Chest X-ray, PA view. Patient: 25 years old, sex M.
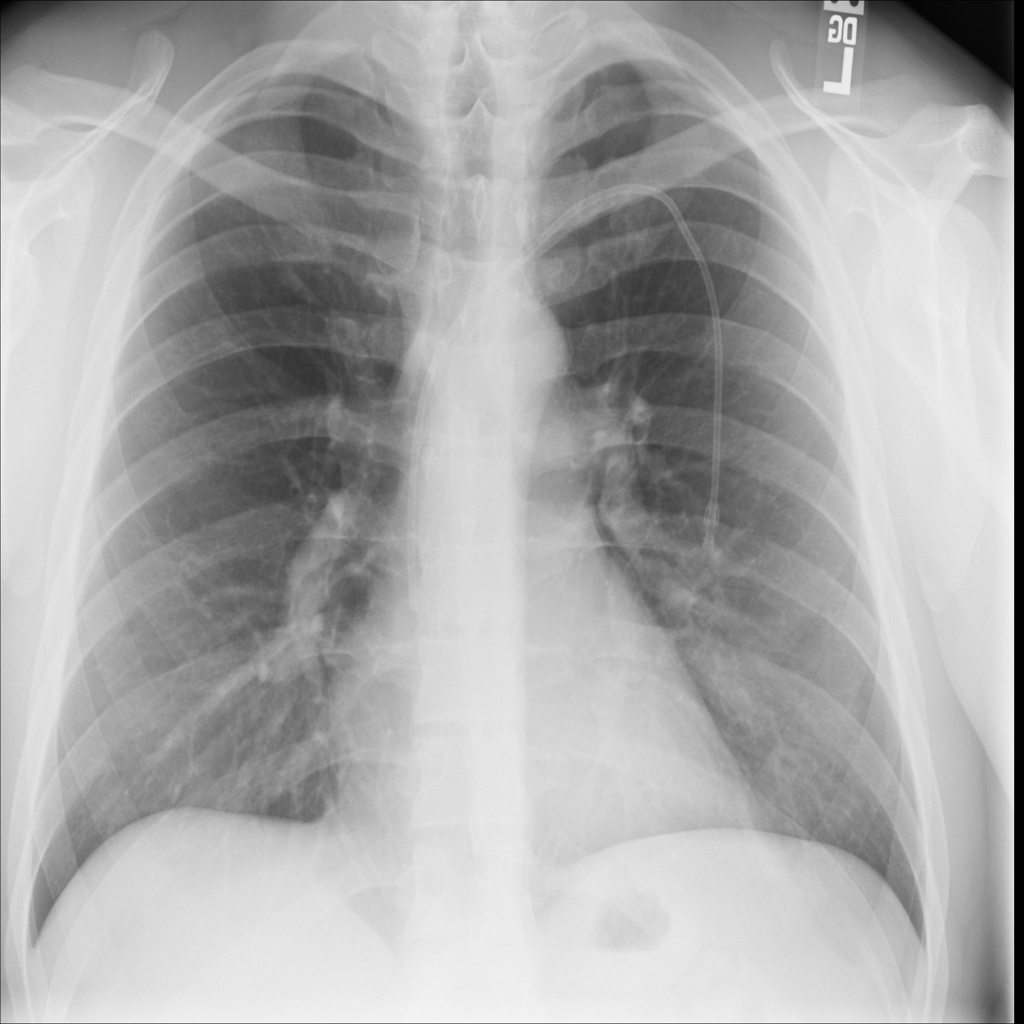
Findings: No Finding